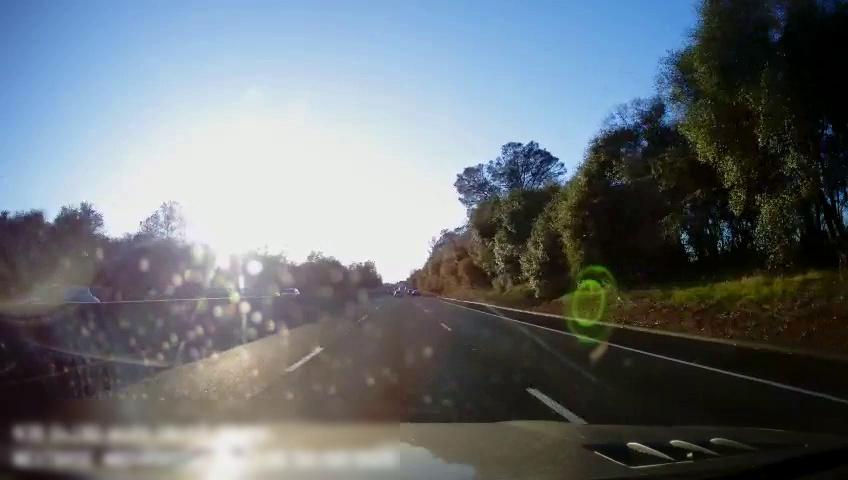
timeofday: Day
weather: Cloudy
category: Drivable Space
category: Vehicles | Car
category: Vehicles | Car
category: Vehicles | Car
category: Lanes | Alternate Lane
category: Lanes | Current Lane
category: Lanes | Current Lane
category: Lanes | Alternate Lane